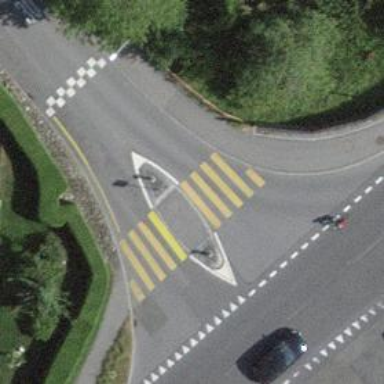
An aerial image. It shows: Uncontrolled zebra crossing with central island. The crossing is marked with zebra stripes.